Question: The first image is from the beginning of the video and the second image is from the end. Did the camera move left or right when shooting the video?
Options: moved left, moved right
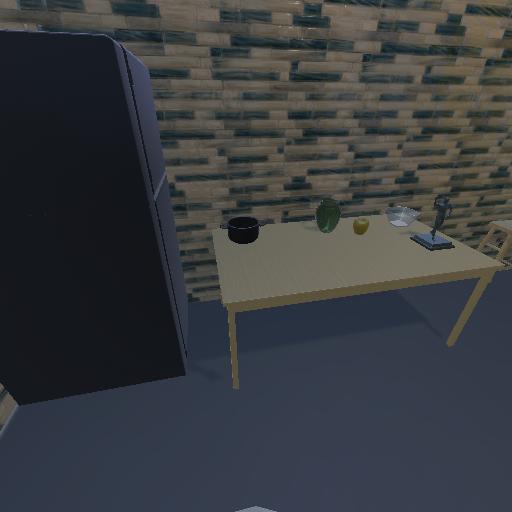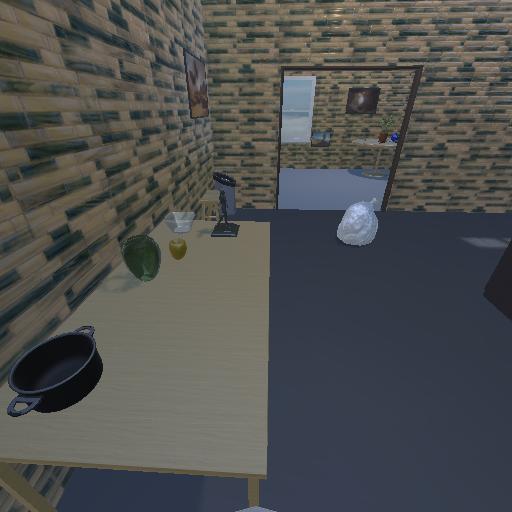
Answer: moved left